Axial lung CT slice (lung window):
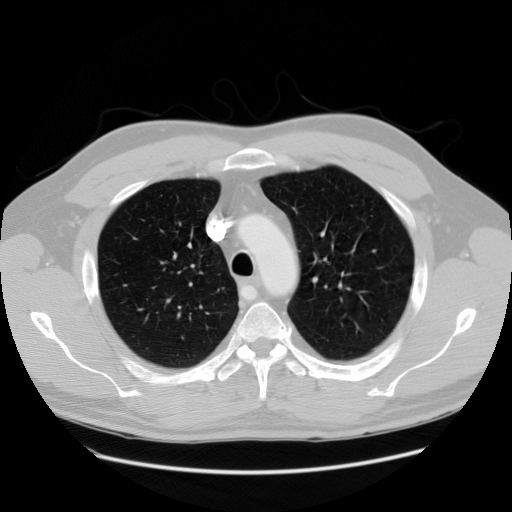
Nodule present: no